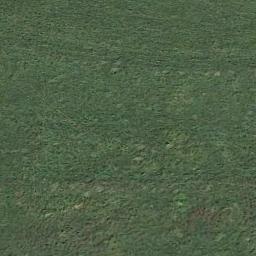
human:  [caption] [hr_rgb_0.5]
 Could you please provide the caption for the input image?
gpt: The meadow is dense but uneven .

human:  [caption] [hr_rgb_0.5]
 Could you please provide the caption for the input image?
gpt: A large lush green meadow covered with green grass .

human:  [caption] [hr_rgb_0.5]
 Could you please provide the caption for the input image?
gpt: The entire image is dominated by grass .

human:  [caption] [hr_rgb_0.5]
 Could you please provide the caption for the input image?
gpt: This meadow has evenly distributed dense grasses .

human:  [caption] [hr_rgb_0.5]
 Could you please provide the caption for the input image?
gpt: A dense meadow with many green grass .